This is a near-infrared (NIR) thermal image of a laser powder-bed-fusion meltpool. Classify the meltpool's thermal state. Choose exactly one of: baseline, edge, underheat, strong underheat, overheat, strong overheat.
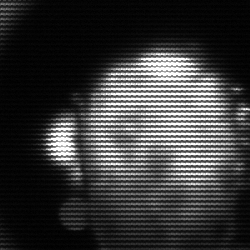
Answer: baseline